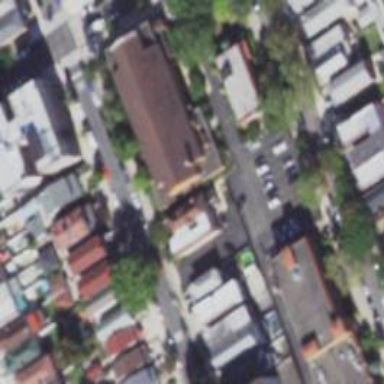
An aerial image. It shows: Building serving as place of worship.